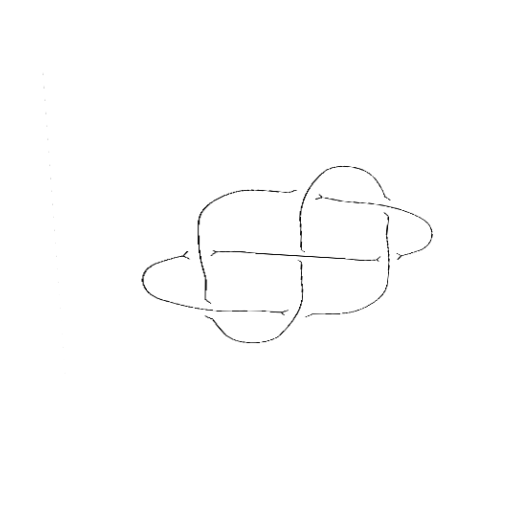
Crossing number: 7